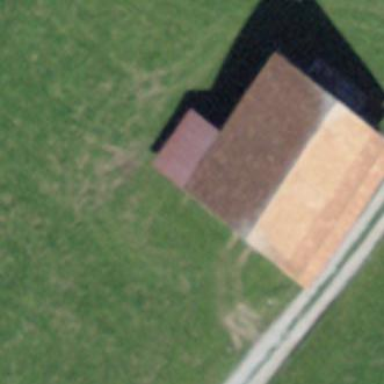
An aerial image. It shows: Barn.